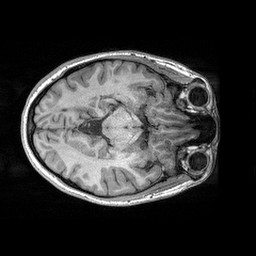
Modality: T1w
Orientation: axial
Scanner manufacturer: siemens
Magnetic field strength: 3 T
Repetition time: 2.3 s
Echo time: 0.00298 s